Interaction volume radius: 5 \u00c5
Interaction volume height: 20 \u00c5
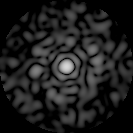
Disorder parameter: 0.8647